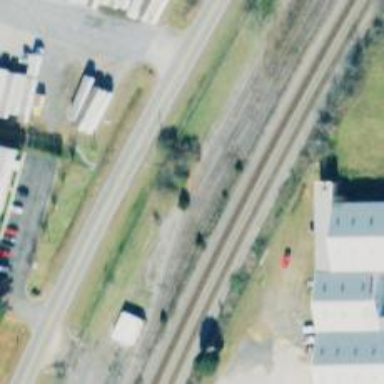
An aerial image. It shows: Abandoned railway yard.